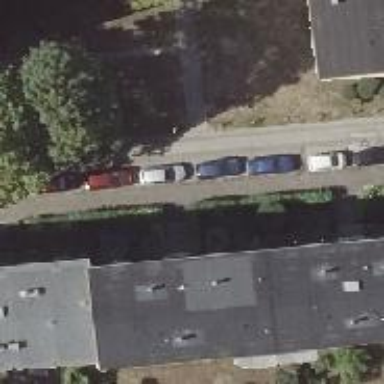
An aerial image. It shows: Footway.